Interaction volume radius: 5 \u00c5
Interaction volume height: 15 \u00c5
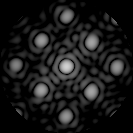
Disorder parameter: 0.1582